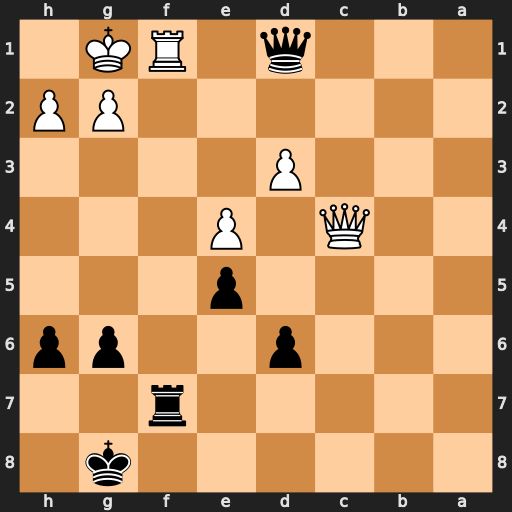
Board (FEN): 6k1/5r2/3p2pp/4p3/2Q1P3/3P4/6PP/3q1RK1
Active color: b
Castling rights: -
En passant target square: -
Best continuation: Qxf1#